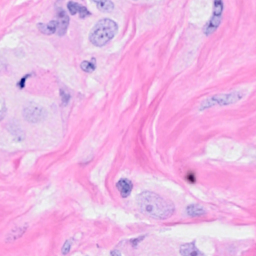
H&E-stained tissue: Breast